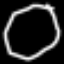
Label: octagon